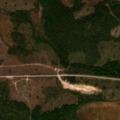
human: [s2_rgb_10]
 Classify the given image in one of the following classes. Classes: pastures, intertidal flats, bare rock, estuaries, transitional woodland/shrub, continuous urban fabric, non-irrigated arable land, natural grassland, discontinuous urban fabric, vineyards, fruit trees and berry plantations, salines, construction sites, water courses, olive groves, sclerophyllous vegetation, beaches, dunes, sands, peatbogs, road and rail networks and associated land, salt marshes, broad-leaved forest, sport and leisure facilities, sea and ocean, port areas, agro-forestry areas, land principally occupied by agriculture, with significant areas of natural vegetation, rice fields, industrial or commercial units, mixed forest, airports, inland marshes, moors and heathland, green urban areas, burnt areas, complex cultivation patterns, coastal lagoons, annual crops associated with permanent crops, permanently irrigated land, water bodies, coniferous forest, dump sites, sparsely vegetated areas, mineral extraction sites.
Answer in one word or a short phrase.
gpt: coniferous forest, mixed forest, transitional woodland/shrub